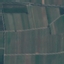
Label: PermanentCrop